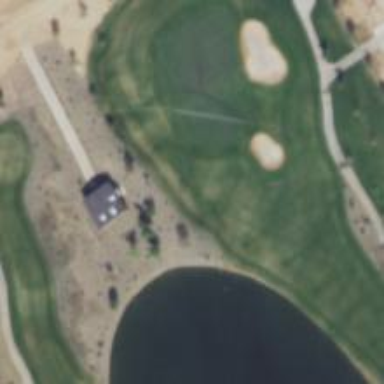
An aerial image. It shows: Golf rough area.